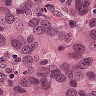
Metastatic tissue present: yes